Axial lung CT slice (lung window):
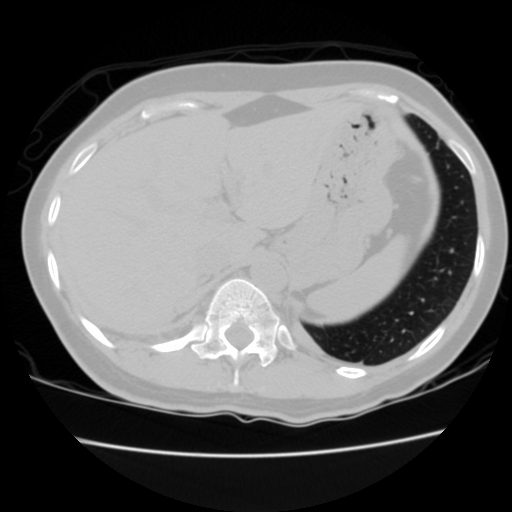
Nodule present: no